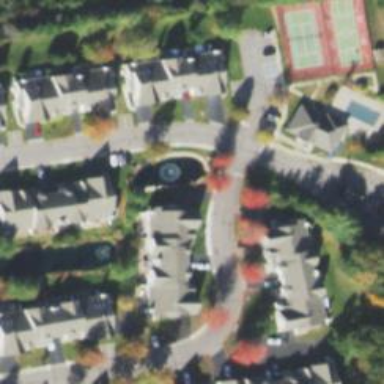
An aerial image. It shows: Residential road with separate sidewalk.